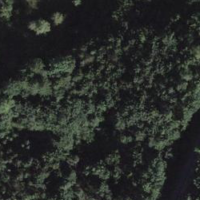
EUNIS habitat code: 41
Species observed at this site:
Berberis vulgaris